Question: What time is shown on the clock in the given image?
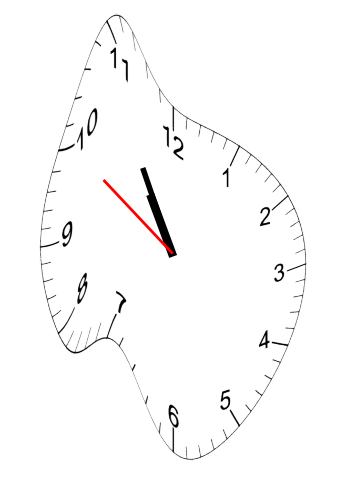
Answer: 10:54:50